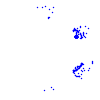
Particle: proton